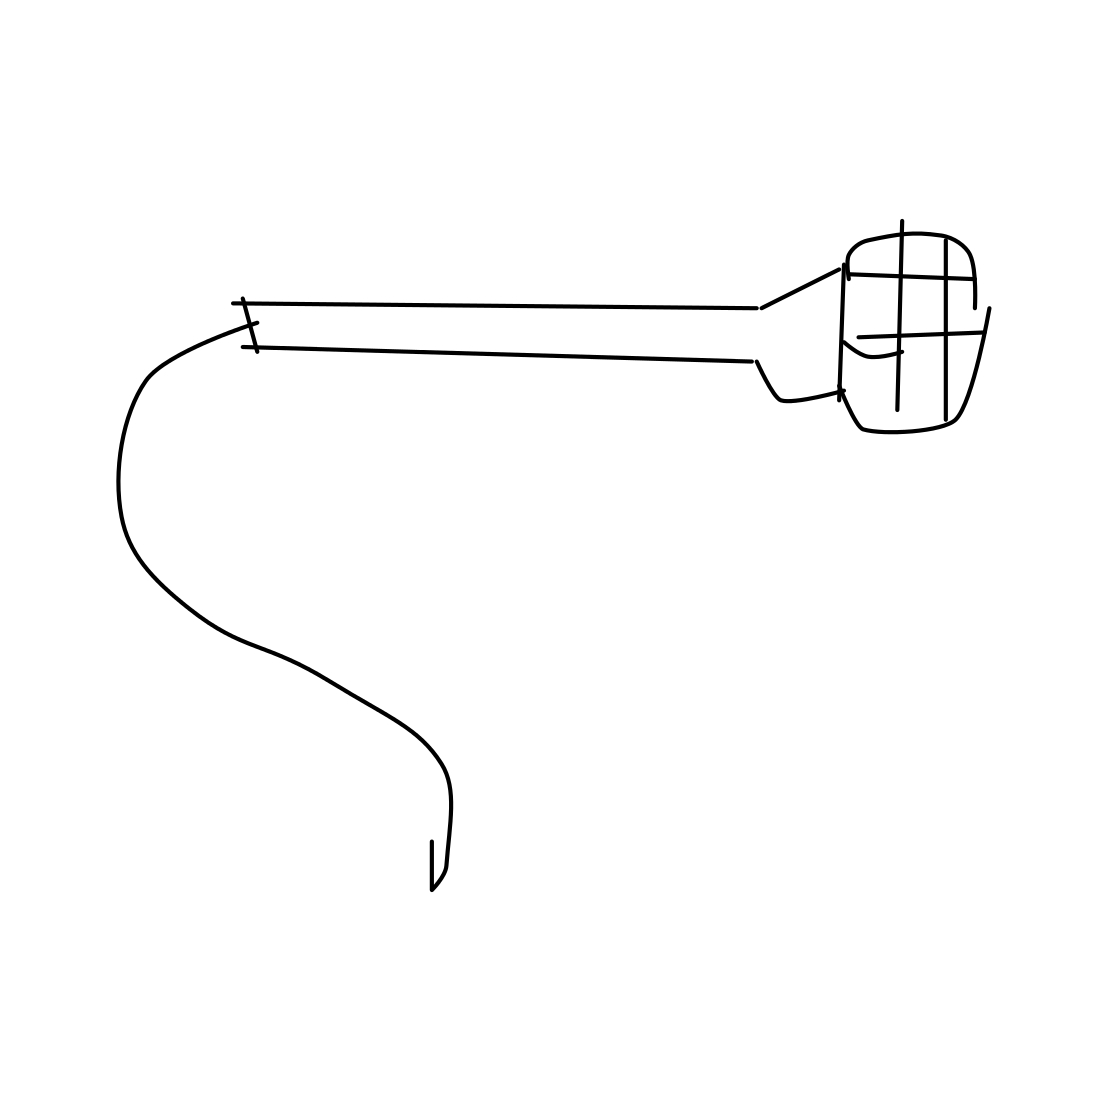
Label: microphone